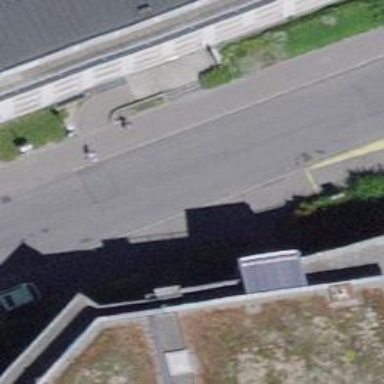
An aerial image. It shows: Bus stop with platform for public transport.